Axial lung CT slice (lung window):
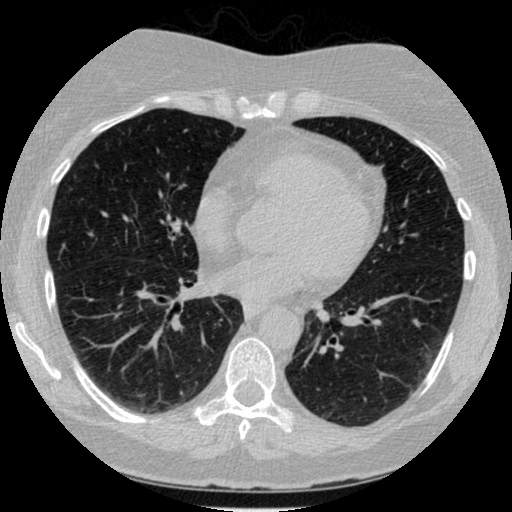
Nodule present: no